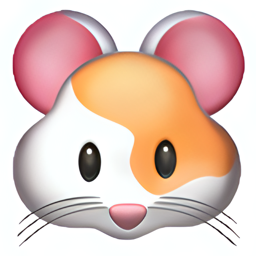
Name: hamster face
Emoji: 🐹
Group: Animals & Nature
Sub-group: animal-mammal